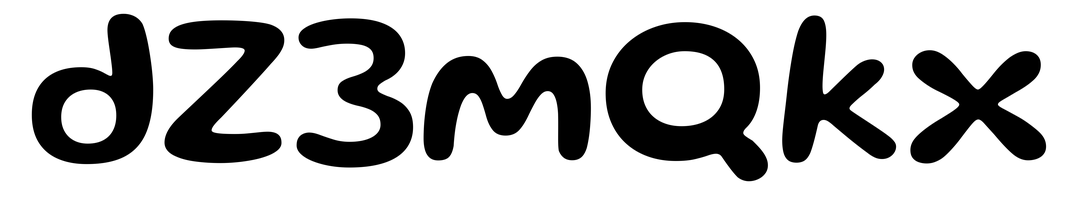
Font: Gluten_Medium